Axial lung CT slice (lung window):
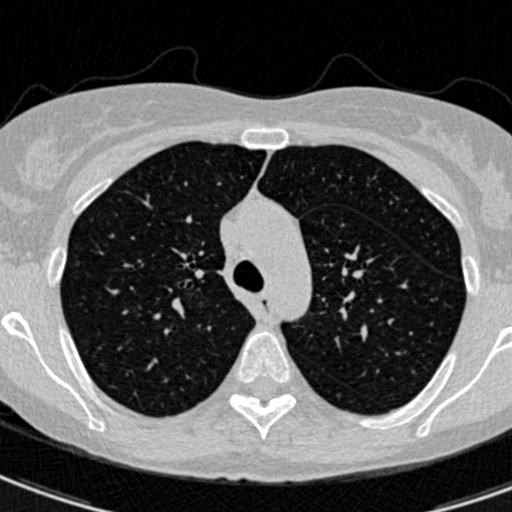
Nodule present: no